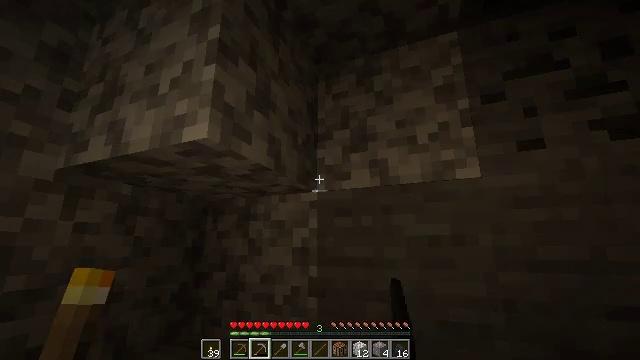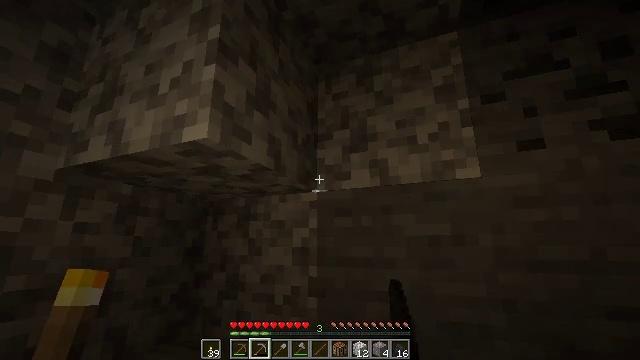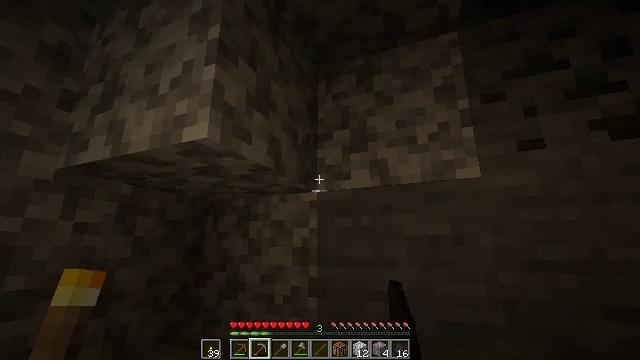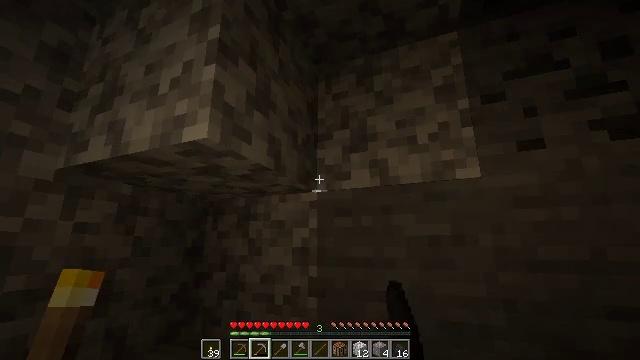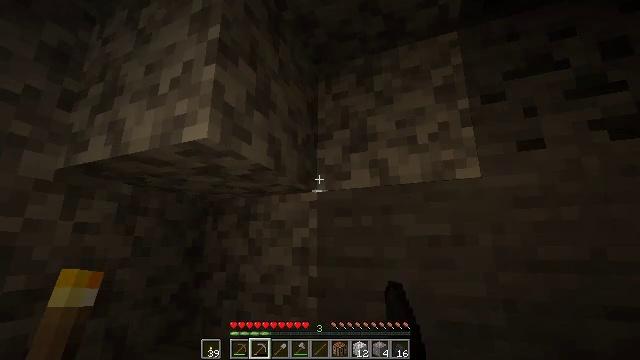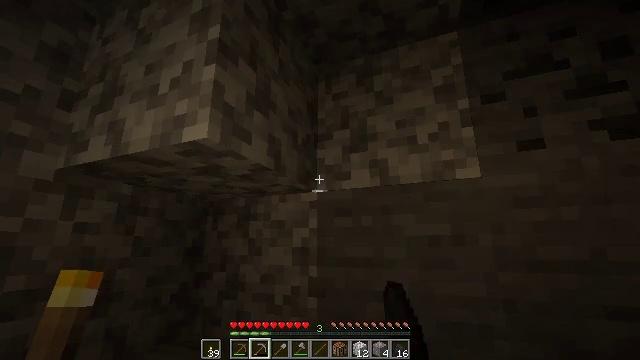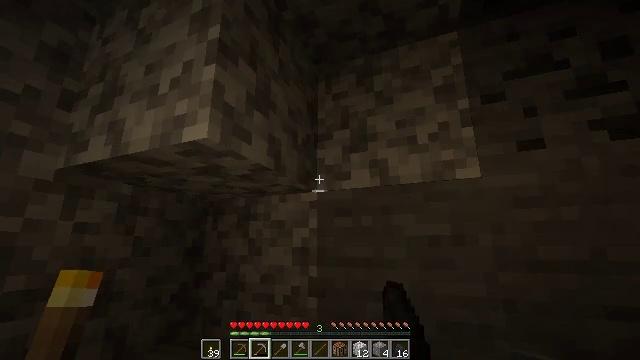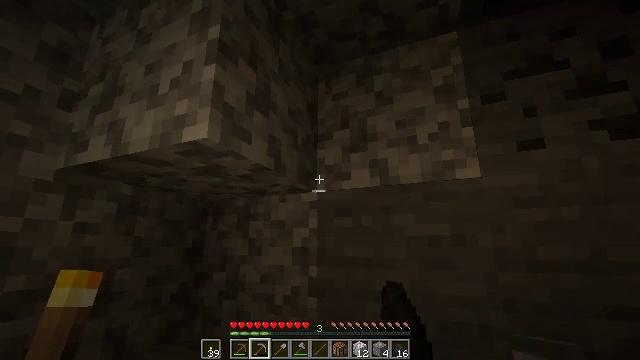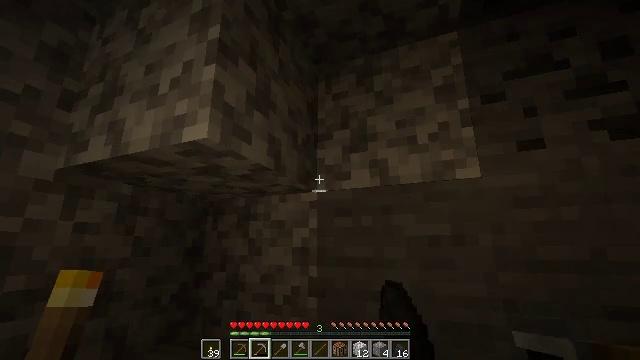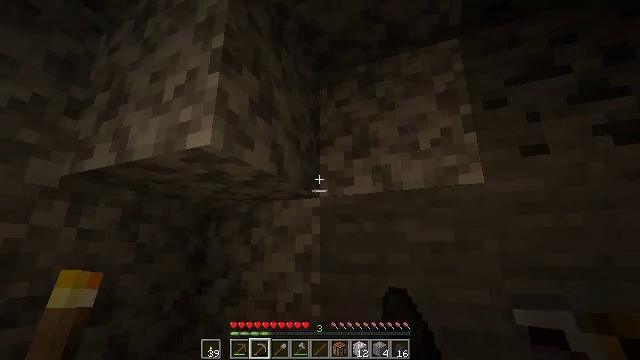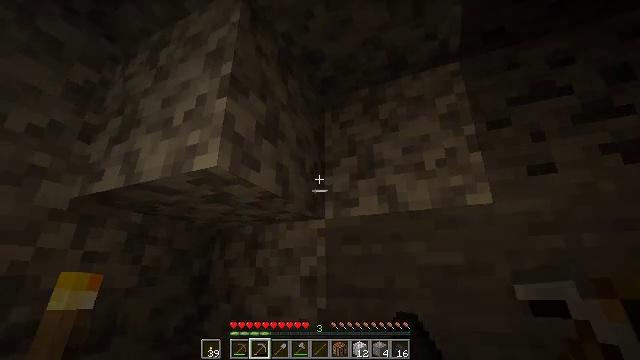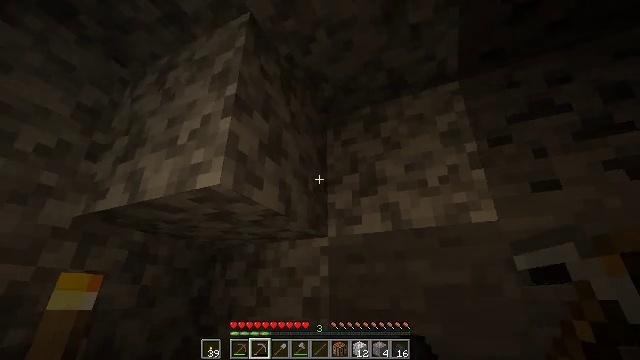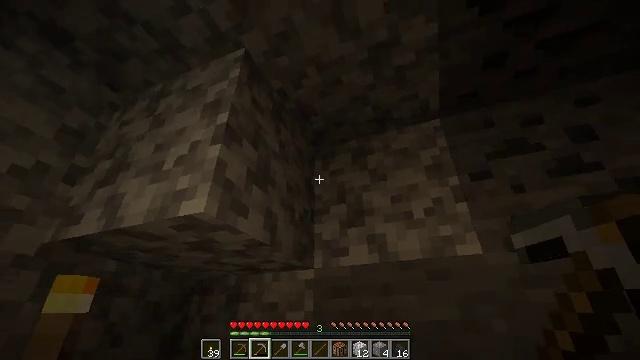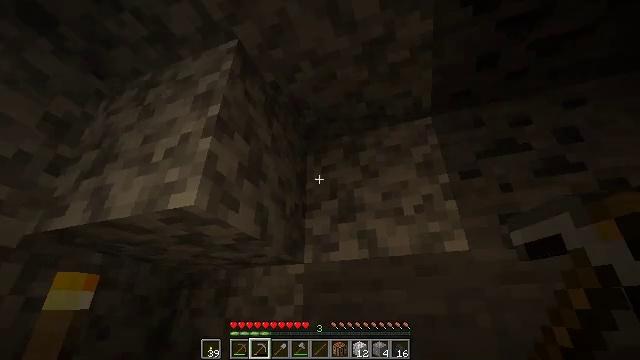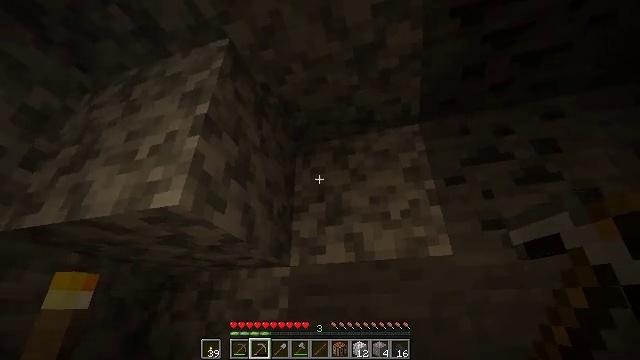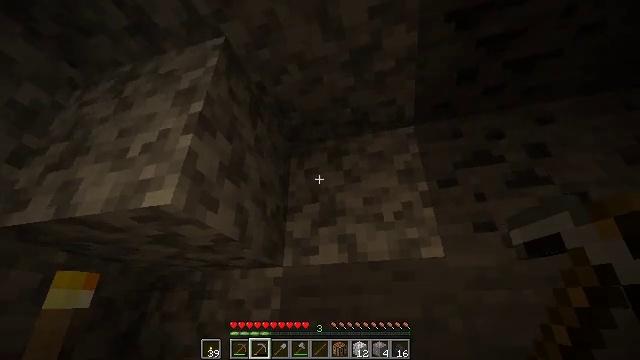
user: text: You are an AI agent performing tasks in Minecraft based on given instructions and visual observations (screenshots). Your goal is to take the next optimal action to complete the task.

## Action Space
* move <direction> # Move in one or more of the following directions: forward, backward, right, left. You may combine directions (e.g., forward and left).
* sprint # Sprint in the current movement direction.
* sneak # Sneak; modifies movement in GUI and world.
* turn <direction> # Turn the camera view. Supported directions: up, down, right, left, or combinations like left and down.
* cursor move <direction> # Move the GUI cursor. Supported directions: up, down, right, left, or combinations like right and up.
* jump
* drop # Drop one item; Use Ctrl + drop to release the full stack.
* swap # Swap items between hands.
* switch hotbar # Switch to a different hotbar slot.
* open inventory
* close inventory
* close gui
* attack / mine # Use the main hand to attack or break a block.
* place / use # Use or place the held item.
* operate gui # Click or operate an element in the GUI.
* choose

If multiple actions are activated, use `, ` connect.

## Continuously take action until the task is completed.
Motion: motion action
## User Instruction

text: Mine the coal ore underground.
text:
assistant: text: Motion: no_op
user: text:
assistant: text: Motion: no_op
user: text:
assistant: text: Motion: no_op
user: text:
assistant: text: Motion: no_op
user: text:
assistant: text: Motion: no_op
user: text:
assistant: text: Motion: no_op
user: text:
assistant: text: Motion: no_op
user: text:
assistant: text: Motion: no_op
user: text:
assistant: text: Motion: turn up
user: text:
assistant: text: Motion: turn left and up
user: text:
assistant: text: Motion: turn up
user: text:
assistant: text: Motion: turn right and up
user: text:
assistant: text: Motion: turn right and down
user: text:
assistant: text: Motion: turn right
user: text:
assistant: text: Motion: turn right
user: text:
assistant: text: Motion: use / place
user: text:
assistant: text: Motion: use / place
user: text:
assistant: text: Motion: use / place
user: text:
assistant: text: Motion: use / place
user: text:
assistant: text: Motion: no_op
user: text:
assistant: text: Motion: turn right and down
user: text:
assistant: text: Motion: turn right and down
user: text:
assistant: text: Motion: turn right and down
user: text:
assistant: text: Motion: turn right and down
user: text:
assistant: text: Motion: turn right and down
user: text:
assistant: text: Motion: turn right
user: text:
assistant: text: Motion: no_op
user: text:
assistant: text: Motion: no_op
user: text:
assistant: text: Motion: no_op
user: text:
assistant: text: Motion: move forward